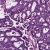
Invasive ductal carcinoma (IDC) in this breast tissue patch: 1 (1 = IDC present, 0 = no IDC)